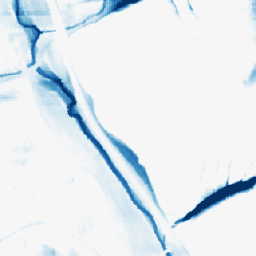
Category: morphological
Decomposition family: morphological_rect
Decomposition parameters: operation: closing
width: 50
height: 20
Upsampling method: area
Upsampling parameters: scale: 4
Upsampling scale: 4